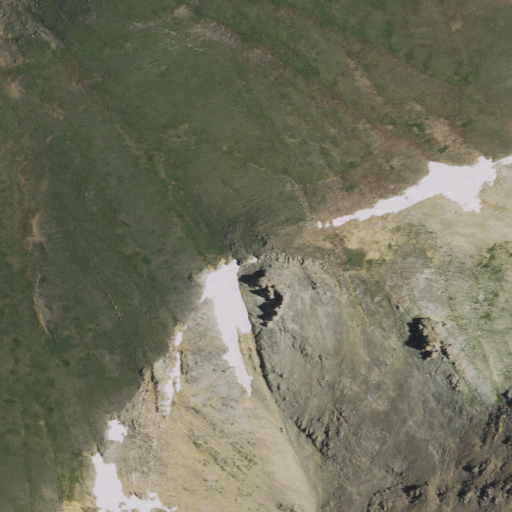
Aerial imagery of mountain in Wyoming named Chief Mountain containing shrub, grassland, barren land, and evergreen forest